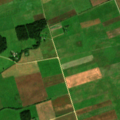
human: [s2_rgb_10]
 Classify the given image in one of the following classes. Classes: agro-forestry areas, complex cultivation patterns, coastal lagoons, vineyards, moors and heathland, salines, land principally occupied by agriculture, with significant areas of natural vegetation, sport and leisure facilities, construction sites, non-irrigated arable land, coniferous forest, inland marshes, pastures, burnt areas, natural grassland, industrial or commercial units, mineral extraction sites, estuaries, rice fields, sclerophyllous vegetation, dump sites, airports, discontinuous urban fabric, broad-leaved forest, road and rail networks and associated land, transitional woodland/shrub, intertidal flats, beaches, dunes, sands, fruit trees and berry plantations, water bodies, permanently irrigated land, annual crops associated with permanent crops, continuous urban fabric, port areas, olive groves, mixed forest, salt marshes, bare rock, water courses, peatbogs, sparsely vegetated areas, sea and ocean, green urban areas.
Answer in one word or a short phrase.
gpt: non-irrigated arable land, land principally occupied by agriculture, with significant areas of natural vegetation